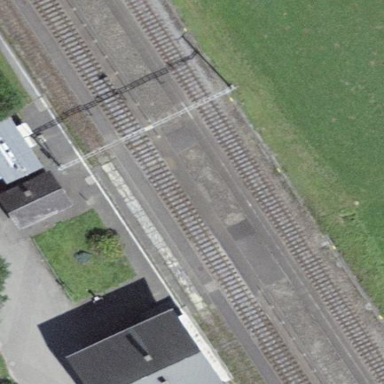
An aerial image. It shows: Disused railway.